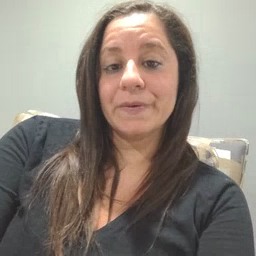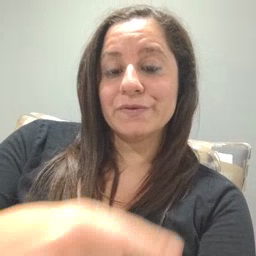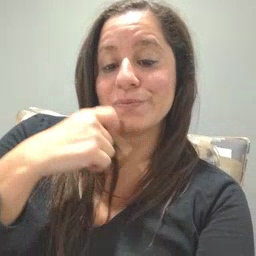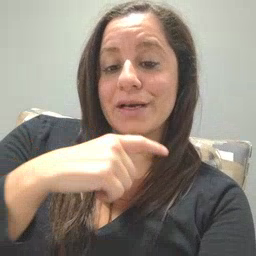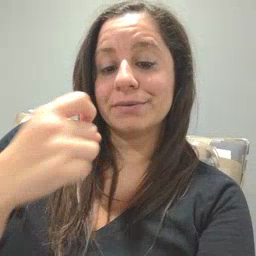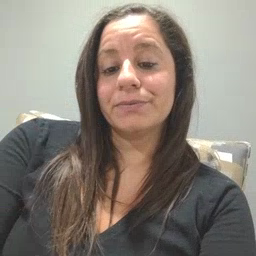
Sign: dryer